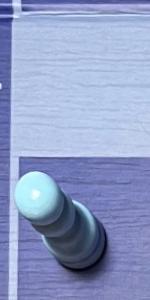
Label: Pawn_White